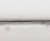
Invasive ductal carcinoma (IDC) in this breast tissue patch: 0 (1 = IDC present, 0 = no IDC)